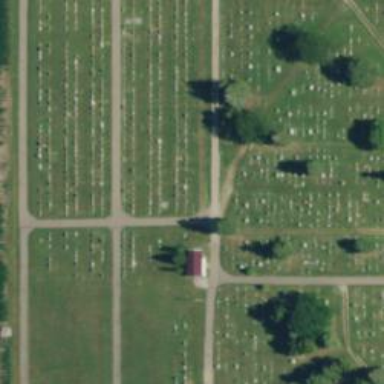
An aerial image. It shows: Cemetery.